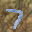
Label: 7